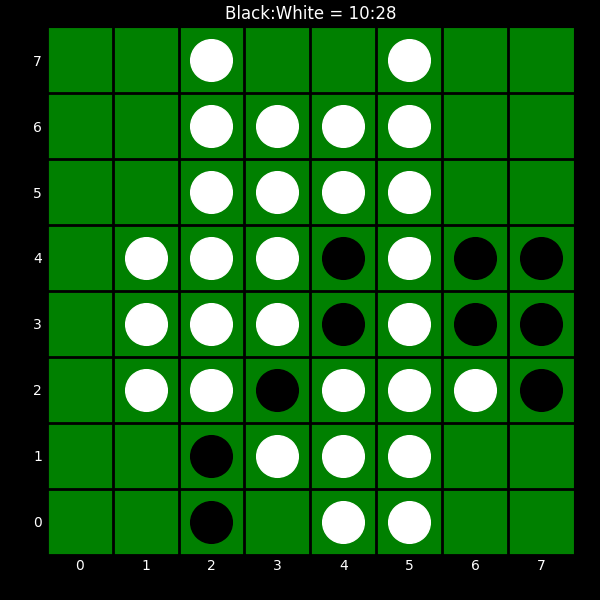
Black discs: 10
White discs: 28